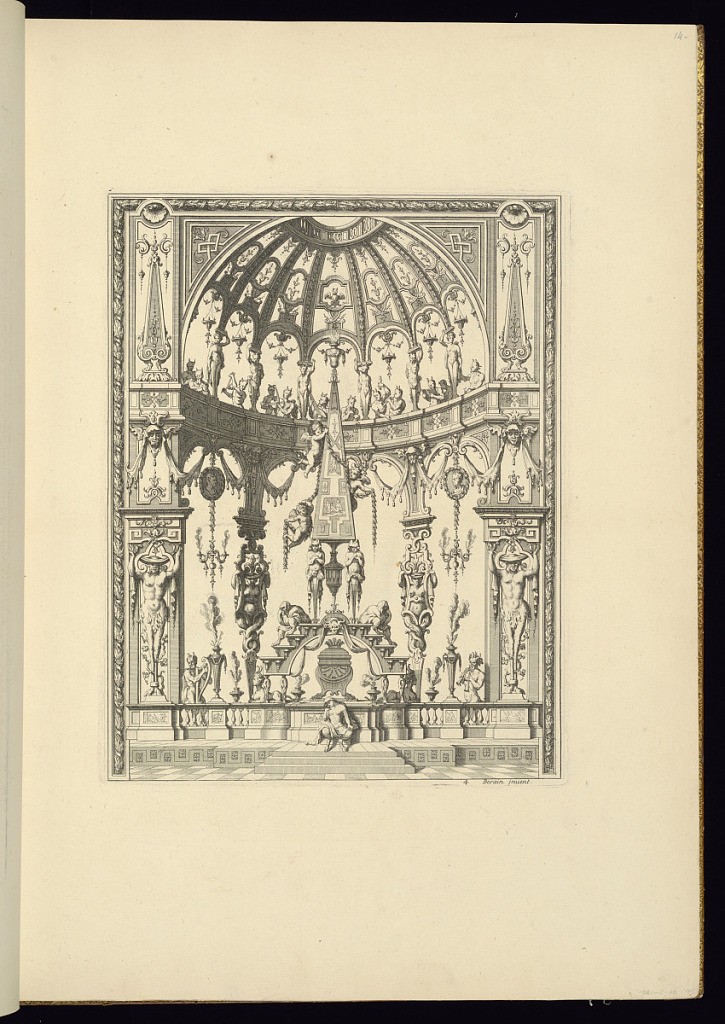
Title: Panel Design of Grotesque Ornamentation
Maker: Jean Berain, the elder, French, 1640-1711
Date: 1711
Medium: Engraving on laid paper
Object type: Bound print
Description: Panel design filled with symmetrical, grotesque ornaments in an architectural space. The composition is filled with male and female satyrs, winged putti, sphynxes. The plate is signed and numbered.